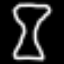
Label: hourglass